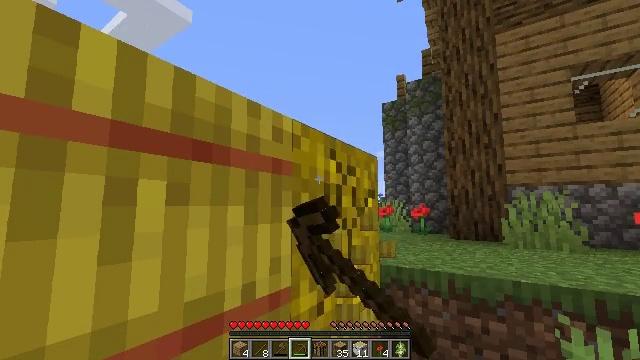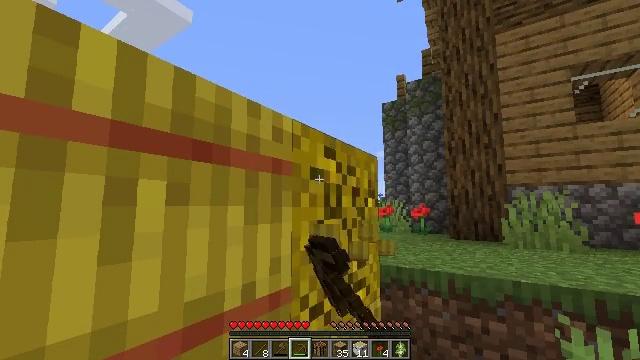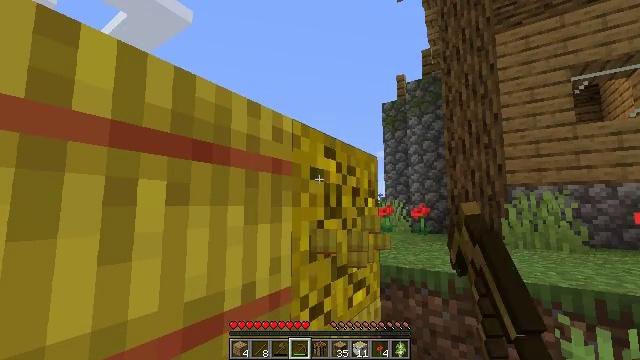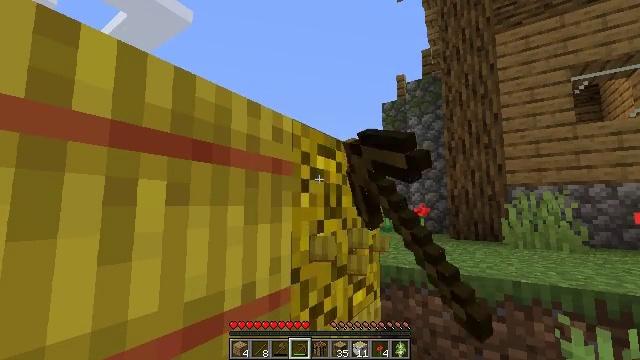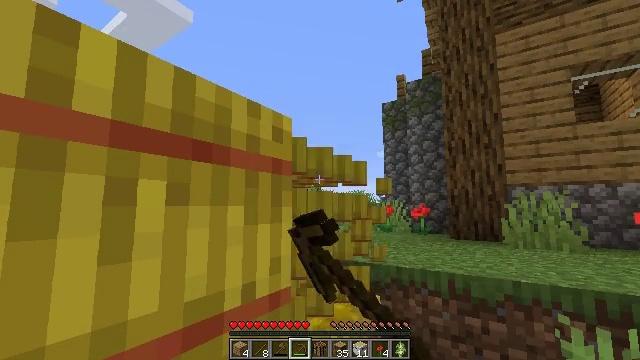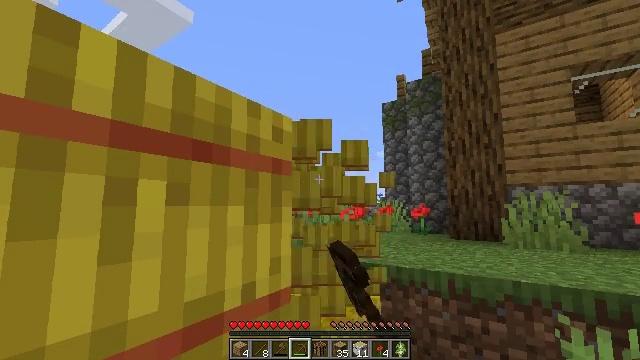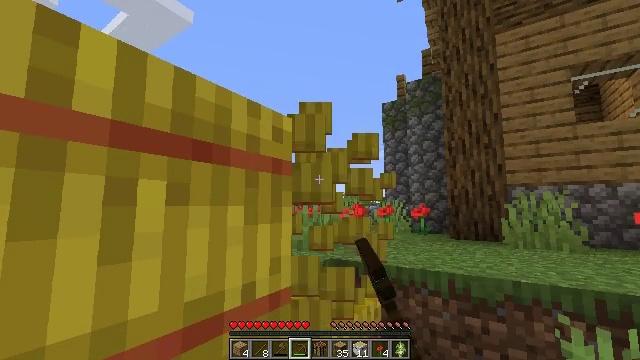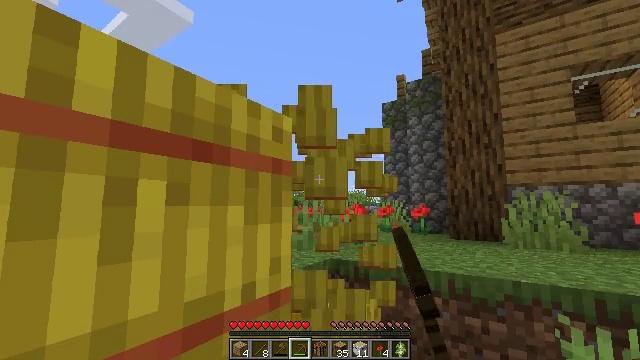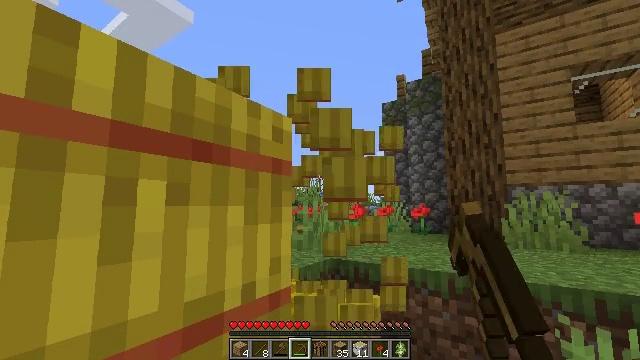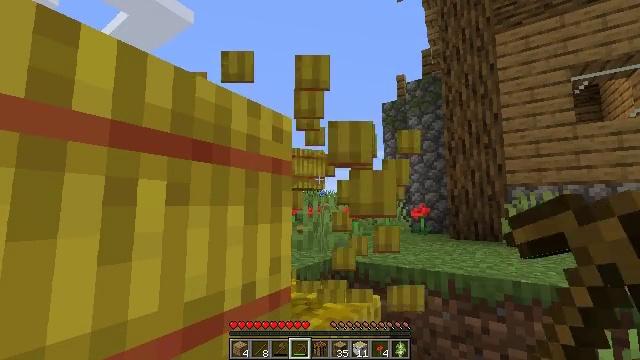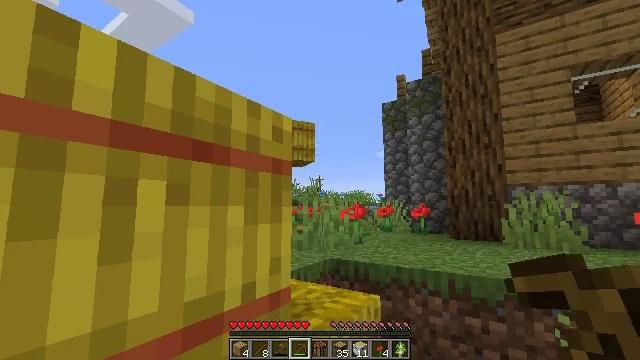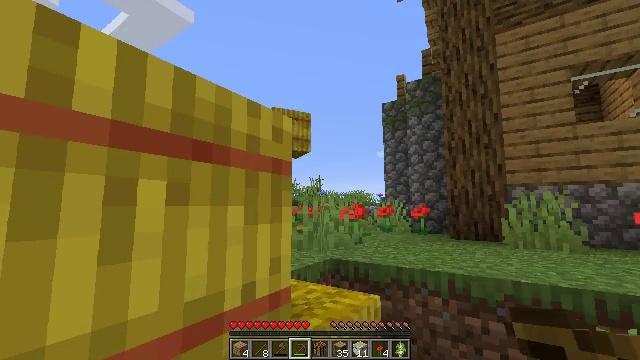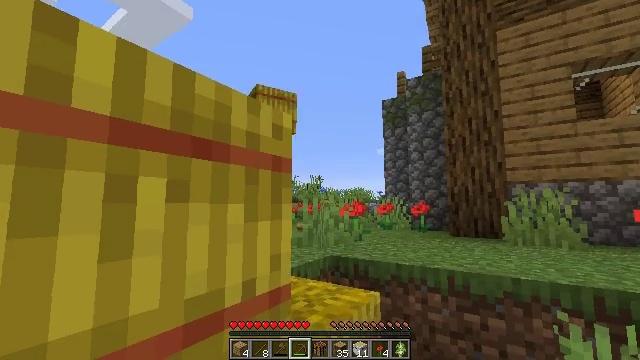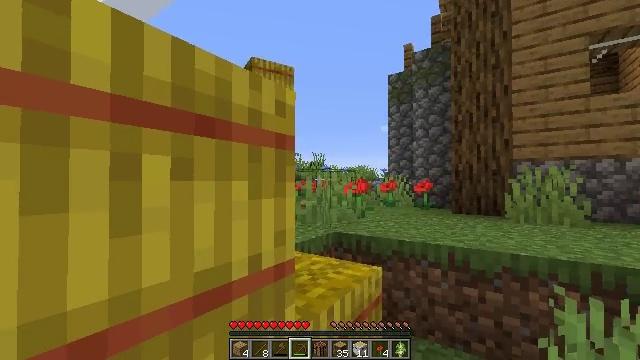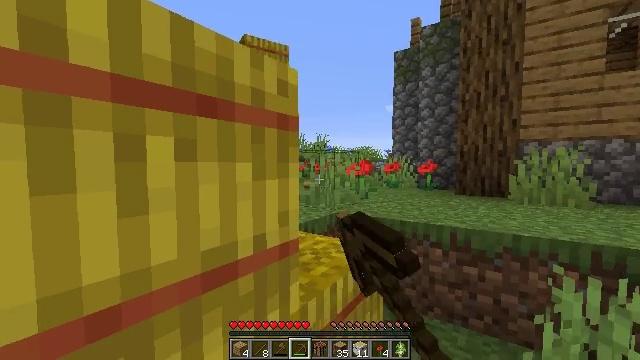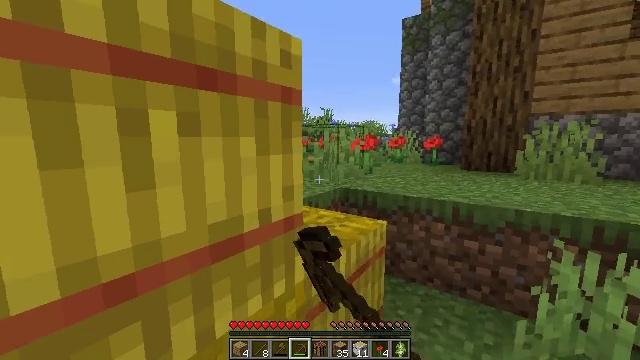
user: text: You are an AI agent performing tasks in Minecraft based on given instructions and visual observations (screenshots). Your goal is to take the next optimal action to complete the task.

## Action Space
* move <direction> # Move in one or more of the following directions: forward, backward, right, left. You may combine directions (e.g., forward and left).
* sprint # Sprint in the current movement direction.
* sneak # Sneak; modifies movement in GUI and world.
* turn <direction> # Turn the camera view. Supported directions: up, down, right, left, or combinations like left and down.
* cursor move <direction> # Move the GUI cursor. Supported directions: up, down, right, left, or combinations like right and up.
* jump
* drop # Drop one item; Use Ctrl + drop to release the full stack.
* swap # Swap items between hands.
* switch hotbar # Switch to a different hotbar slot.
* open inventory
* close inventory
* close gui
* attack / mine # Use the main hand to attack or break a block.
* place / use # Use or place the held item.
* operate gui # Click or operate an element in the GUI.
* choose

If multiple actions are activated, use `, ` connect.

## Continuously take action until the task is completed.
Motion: motion action
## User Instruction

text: Attack the hay block to get hay.
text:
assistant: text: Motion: attack / mine
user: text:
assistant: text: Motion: attack / mine
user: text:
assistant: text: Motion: attack / mine
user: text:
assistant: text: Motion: attack / mine
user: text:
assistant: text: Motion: attack / mine
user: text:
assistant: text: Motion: attack / mine
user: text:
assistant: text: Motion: attack / mine
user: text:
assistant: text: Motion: attack / mine
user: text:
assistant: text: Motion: attack / mine
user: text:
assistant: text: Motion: attack / mine
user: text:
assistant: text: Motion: attack / mine
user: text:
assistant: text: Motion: attack / mine
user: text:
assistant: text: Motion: turn down, attack / mine
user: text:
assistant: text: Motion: turn down, attack / mine
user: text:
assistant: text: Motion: turn down, attack / mine
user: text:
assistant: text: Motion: turn down, attack / mine
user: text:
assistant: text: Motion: turn down, attack / mine
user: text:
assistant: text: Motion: turn down, attack / mine
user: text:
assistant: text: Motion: turn down, attack / mine
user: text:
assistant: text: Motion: turn down, attack / mine
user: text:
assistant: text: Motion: attack / mine
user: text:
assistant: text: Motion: attack / mine
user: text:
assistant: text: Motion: attack / mine
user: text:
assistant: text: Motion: attack / mine
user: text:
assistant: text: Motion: attack / mine
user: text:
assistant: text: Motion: attack / mine
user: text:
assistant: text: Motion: attack / mine
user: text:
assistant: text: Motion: attack / mine
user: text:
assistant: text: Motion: attack / mine
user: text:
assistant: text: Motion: attack / mine